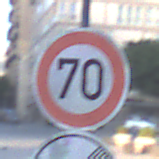
Verkehrszeichen: Geschwindigkeit70
Zusatzzeichen unten: EndeUeberholverbot
Umgebung: Outdoor, Urban
Tageszeit: SunriseSunset
Wetter: PartlyCloudy
Licht: Natural
Jahreszeit: NotSpecified
Kontrast: LowContrast